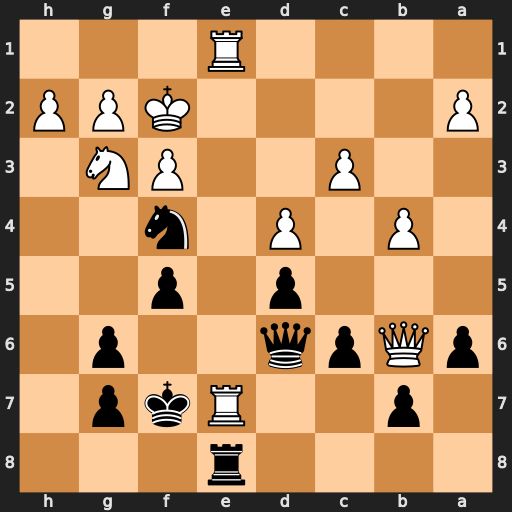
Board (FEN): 4r3/1p2Rkp1/pQpq2p1/3p1p2/1P1P1n2/2P2PN1/P4KPP/4R3
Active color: b
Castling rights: -
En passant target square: -
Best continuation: Rxe7 Rxe7+ Qxe7